Field crop: maize
Growth stage: 1
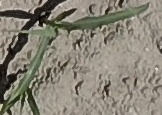
Species: sorghum